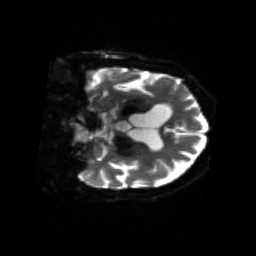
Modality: sbref
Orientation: coronal
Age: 65
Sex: male
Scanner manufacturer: siemens
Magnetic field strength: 3 T
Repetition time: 4.71 s
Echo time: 0.0906 s